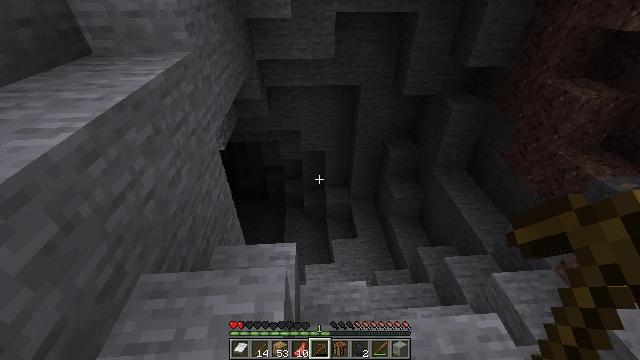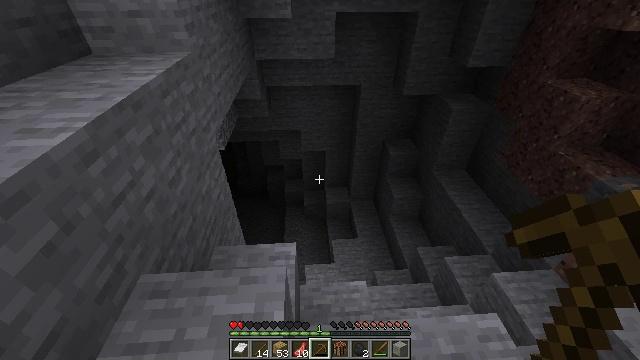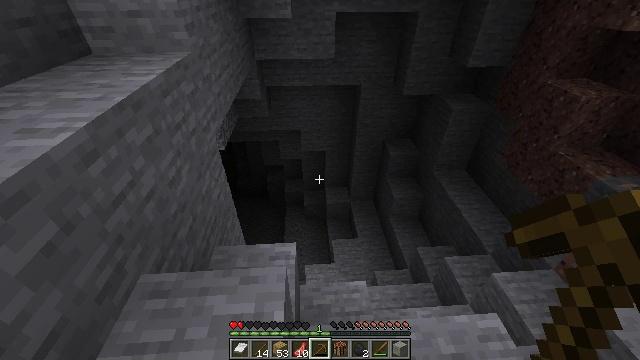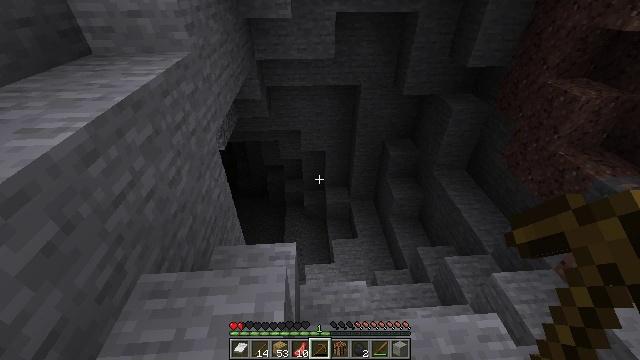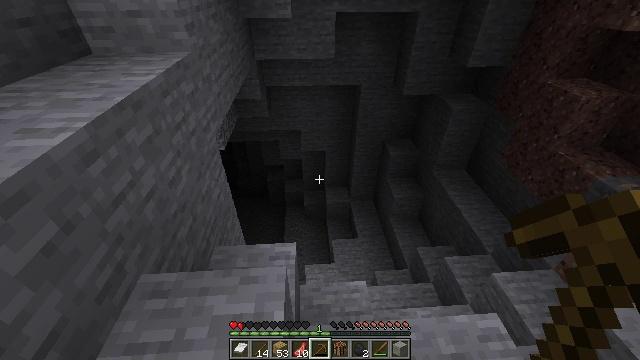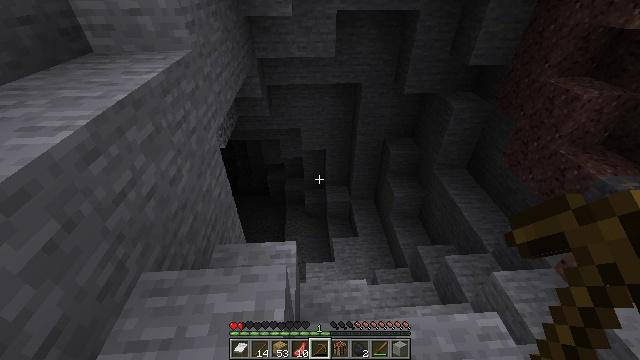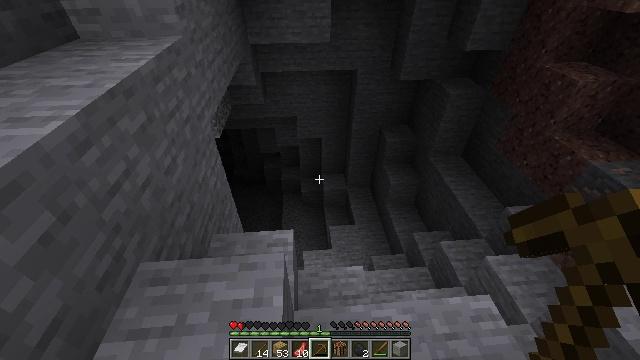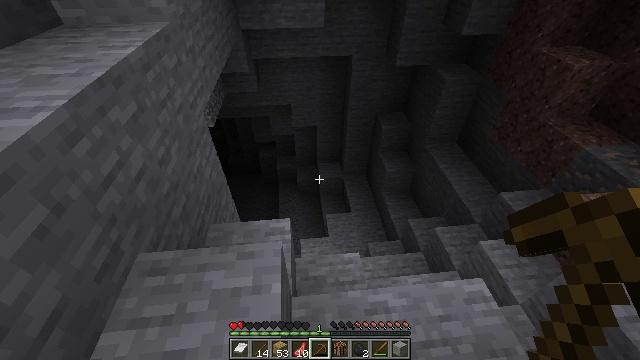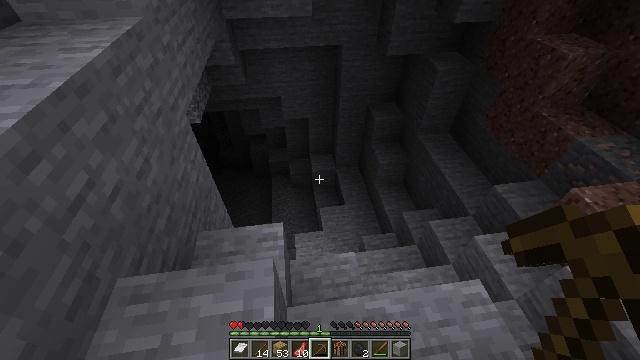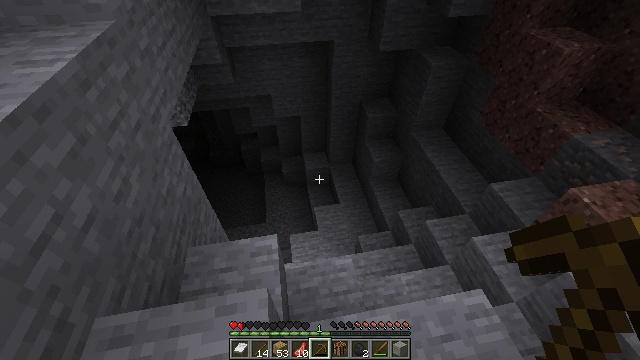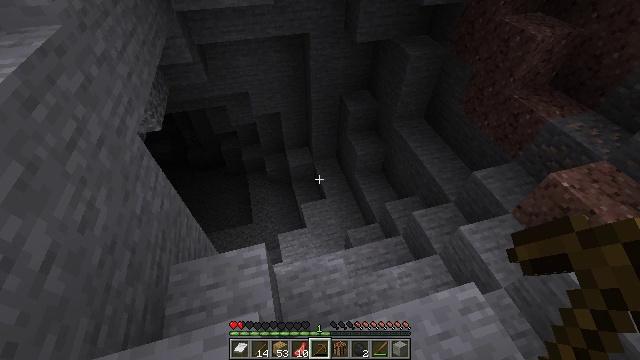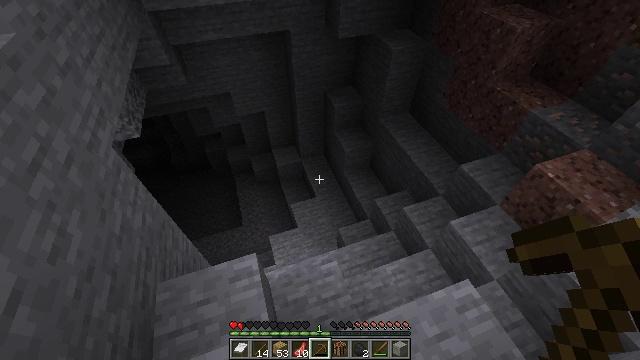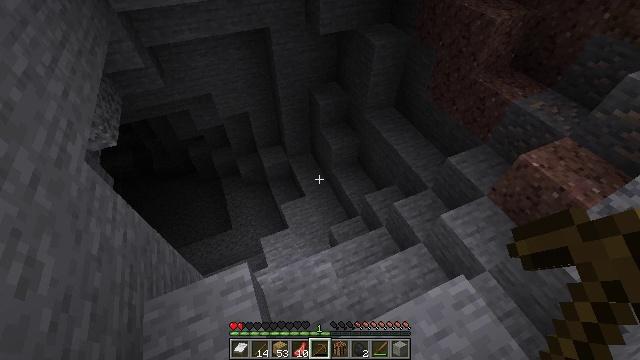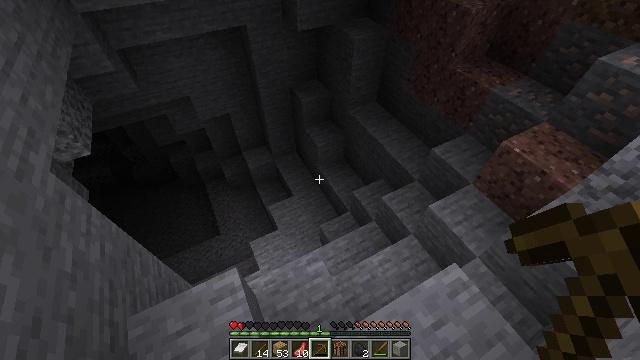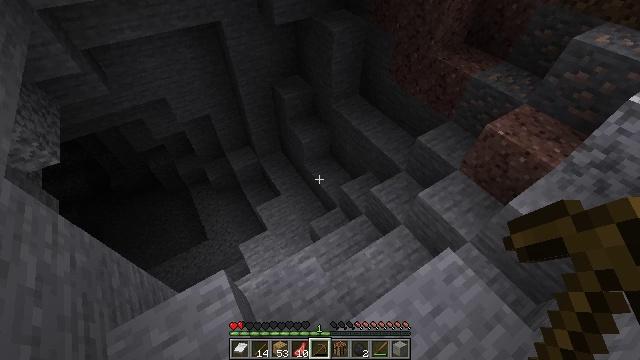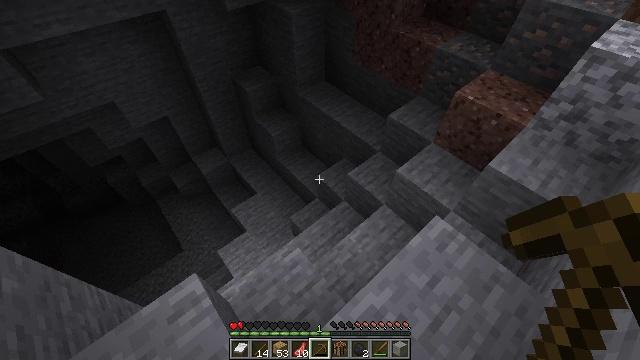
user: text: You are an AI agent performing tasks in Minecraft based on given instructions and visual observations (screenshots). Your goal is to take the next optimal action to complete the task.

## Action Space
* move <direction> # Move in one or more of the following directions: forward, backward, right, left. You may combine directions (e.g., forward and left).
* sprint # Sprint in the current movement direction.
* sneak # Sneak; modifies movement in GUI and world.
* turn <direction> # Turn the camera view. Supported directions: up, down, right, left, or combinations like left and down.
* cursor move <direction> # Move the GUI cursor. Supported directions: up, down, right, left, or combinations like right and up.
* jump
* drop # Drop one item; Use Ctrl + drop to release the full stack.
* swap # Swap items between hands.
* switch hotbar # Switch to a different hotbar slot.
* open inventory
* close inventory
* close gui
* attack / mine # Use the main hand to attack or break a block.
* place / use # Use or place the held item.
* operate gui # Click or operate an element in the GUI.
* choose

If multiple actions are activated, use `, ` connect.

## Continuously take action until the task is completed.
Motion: motion action
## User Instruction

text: Digging the diorite for building material.
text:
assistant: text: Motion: no_op
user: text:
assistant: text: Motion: no_op
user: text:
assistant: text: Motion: no_op
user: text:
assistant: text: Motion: no_op
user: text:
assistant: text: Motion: no_op
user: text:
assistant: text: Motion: turn right and down
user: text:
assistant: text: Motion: move forward, turn right and down
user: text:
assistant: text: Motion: move forward, turn right and down
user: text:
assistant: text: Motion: move forward, turn right and down
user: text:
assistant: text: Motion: move forward, turn right and down
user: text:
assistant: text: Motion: turn right
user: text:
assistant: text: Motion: turn right
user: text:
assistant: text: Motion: turn right
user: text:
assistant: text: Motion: turn right
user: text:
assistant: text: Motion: turn right
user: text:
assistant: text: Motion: turn right
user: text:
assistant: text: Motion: turn right
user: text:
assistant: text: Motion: turn right
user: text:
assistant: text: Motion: turn right
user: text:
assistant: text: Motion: turn right and up
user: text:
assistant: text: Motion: turn right and up
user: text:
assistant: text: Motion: turn right and up
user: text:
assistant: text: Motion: turn right and up
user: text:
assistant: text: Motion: turn right and up
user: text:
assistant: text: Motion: turn right and up
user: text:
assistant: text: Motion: turn right and up
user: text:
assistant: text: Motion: turn right and up
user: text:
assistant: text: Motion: turn up
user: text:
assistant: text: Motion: turn right and up
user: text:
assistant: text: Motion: turn right and up